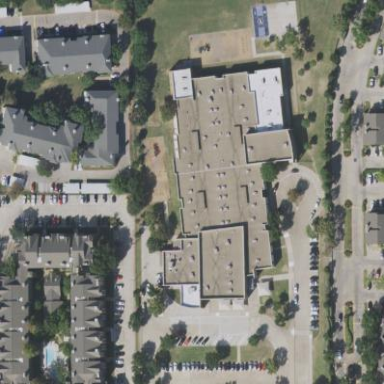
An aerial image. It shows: School building.